Question: I have this table that represents packets from a traffic capture called PacketsByDirection (showing only relevant fields):
'''
FrameNumber FrameTimeEpoch FlowID Direction
288 <PHONE>.150789000 29 Direction A
289 <PHONE>.150922000 29 Direction B
'''
Now, this table has around 2 million rows (packets) and what I need to calculate is, for each packet, the difference of time between him and the previous packet
I have done this with this query, plus adding indexes to the previous table to make the query faster.
'''
SELECT t1.FrameNumber, flowid, direction,
FrameTimeEpoch - IFNULL((
SELECT MAX(FrameTimeEpoch)
FROM PacketsByDirection
WHERE flowid = t1.flowid
AND Direction LIKE t1.Direction
AND FrameNumber < t1.FrameNumber)
,FrameTimeEpoch) AS TimeFromLastPacketFromSameDirection
FROM PacketsByDirection AS t1
'''
And the result is something like
'''
FrameNumber FlowID Direction TimeFromLastPacketFromSameDirection
288 29 Direction A 0
289 29 Direction B 0
290 29 Direction A 5.422
291 29 Direction B 4.356
292 30 Direction A 0
293 30 Direction A 1.302
'''
And so on. Now, this query takes around 1 hour for 600k rows, and now I'm working with millions of rows so I don't even want to try it. Here is the "explain" output of the query right now (that's a lot of iterations):

So my question is, is there another more efficient way to do this?
Thanks
EDIT: Here is the definition of the table
'''
CREATE TABLE 'packetsbydirection' (
'FrameNumber' int(11) NOT NULL DEFAULT '0',
'FrameTimeEpoch' varchar(45) NOT NULL,
'IPSrc' varchar(45) NOT NULL,
'TCPSrcPort' varchar(45) DEFAULT NULL,
'UDPSrcport' varchar(45) DEFAULT NULL,
'IPDst' varchar(45) NOT NULL,
'TCPDstport' varchar(45) DEFAULT NULL,
'UDPDstport' varchar(45) DEFAULT NULL,
'IPLength' varchar(45) NOT NULL,
'FlowID' int(11) NOT NULL,
'Direction' varchar(11) CHARACTER SET utf8 DEFAULT NULL,
KEY 'Index2' ('Direction'),
KEY 'Index3' ('FlowID'),
KEY 'Index4' ('FrameNumber')
) ENGINE=InnoDB DEFAULT CHARSET=latin1
'''
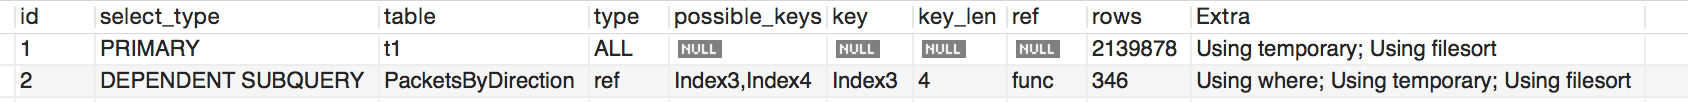
Answer: Not sure if this could work at all, but maybe running numbers could be faster?
'''
SELECT
FrameNumber,
case when FlowID <> @currflow or Direction <> @currdir then @diff := 0 else @diff := FrameTimeEpoch - @epoch end as TimeFromLastPacketFromSameDirection
, @currflow := FlowID, @currdir := Direction, @diff, @epoch := FrameTimeEpoch
FROM
packetsbydirection, (select @epoch := 0, @currflow :="", @currdir := "", @diff := 0) as tmp
ORDER BY FlowID, Direction, FrameTimeEpoch
'''